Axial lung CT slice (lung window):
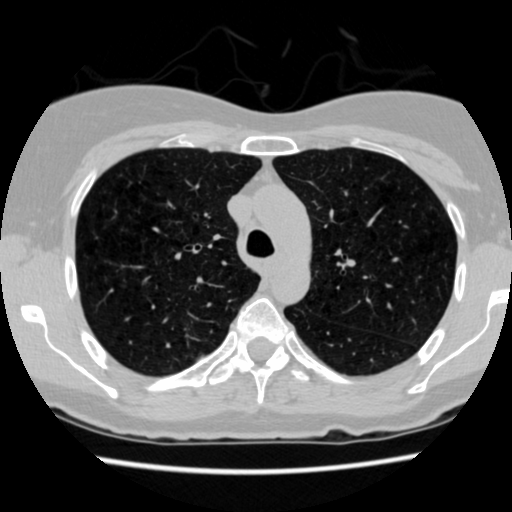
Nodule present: no